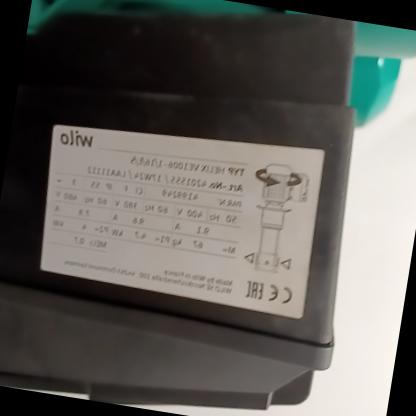
Klasa: tabliczka-znamionowa